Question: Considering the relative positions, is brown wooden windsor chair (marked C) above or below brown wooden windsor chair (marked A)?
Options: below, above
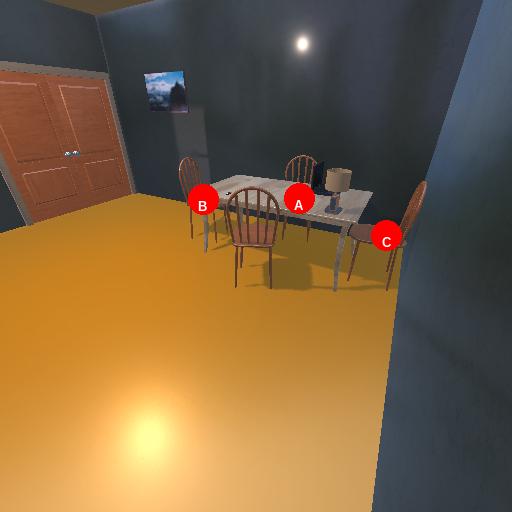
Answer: below